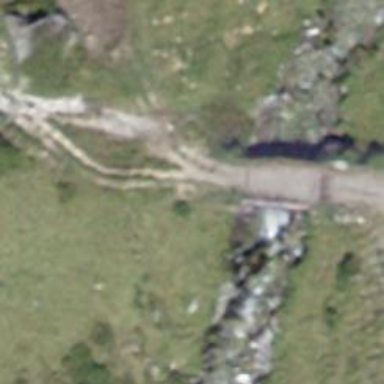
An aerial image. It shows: Path on bridge.